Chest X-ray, PA view. Patient: 39 years old, sex F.
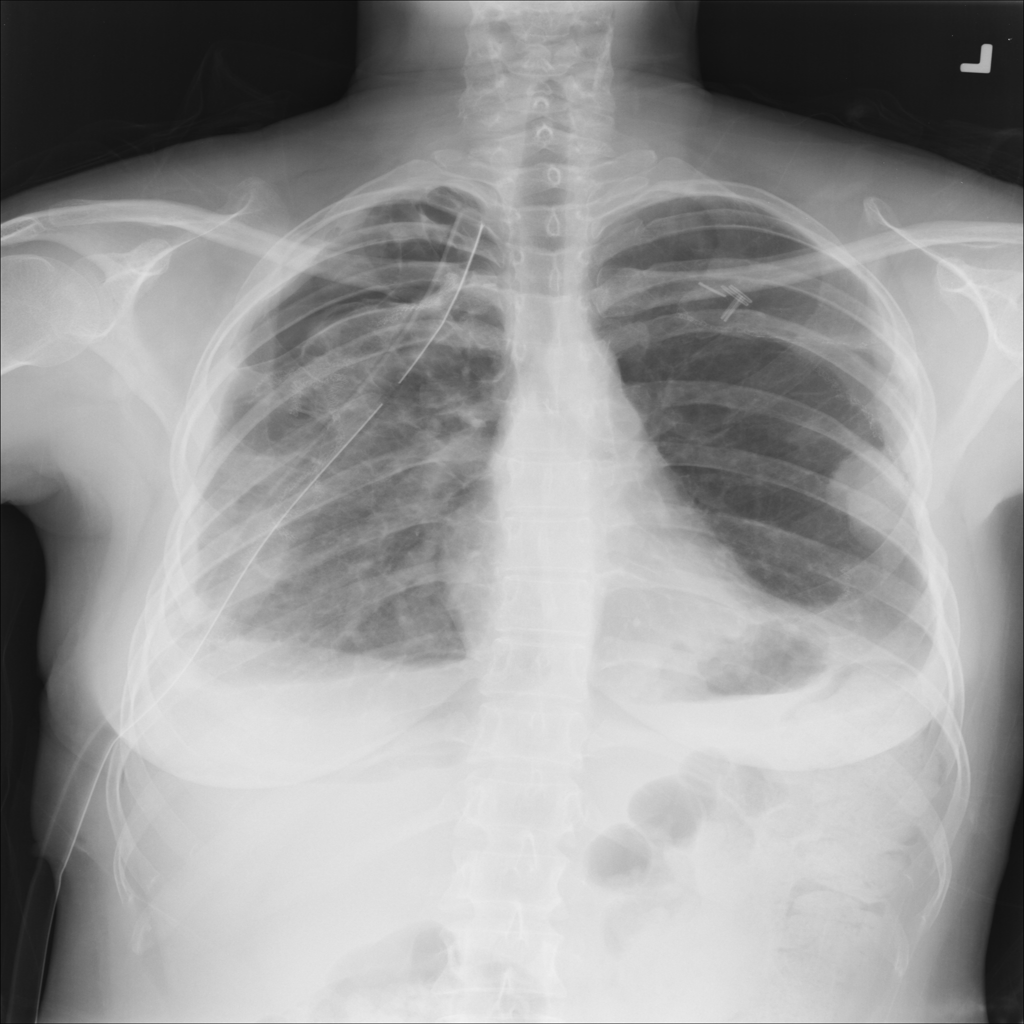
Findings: Pleural_Thickening, Pneumothorax